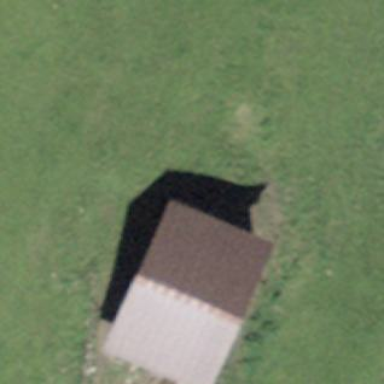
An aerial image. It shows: Rural barn.